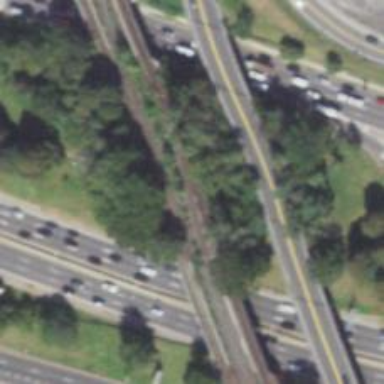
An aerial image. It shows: Electrified rail siding.